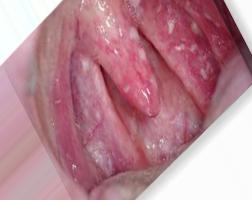
Condition: Mouth Ulcer